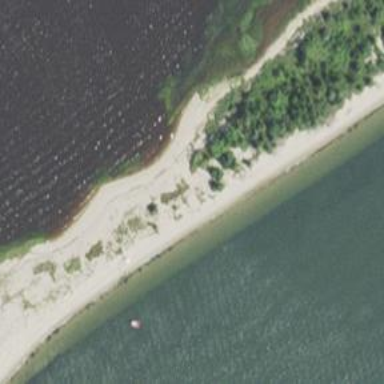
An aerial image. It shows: Beautiful beach with natural surroundings.